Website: macys
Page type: cross-sells
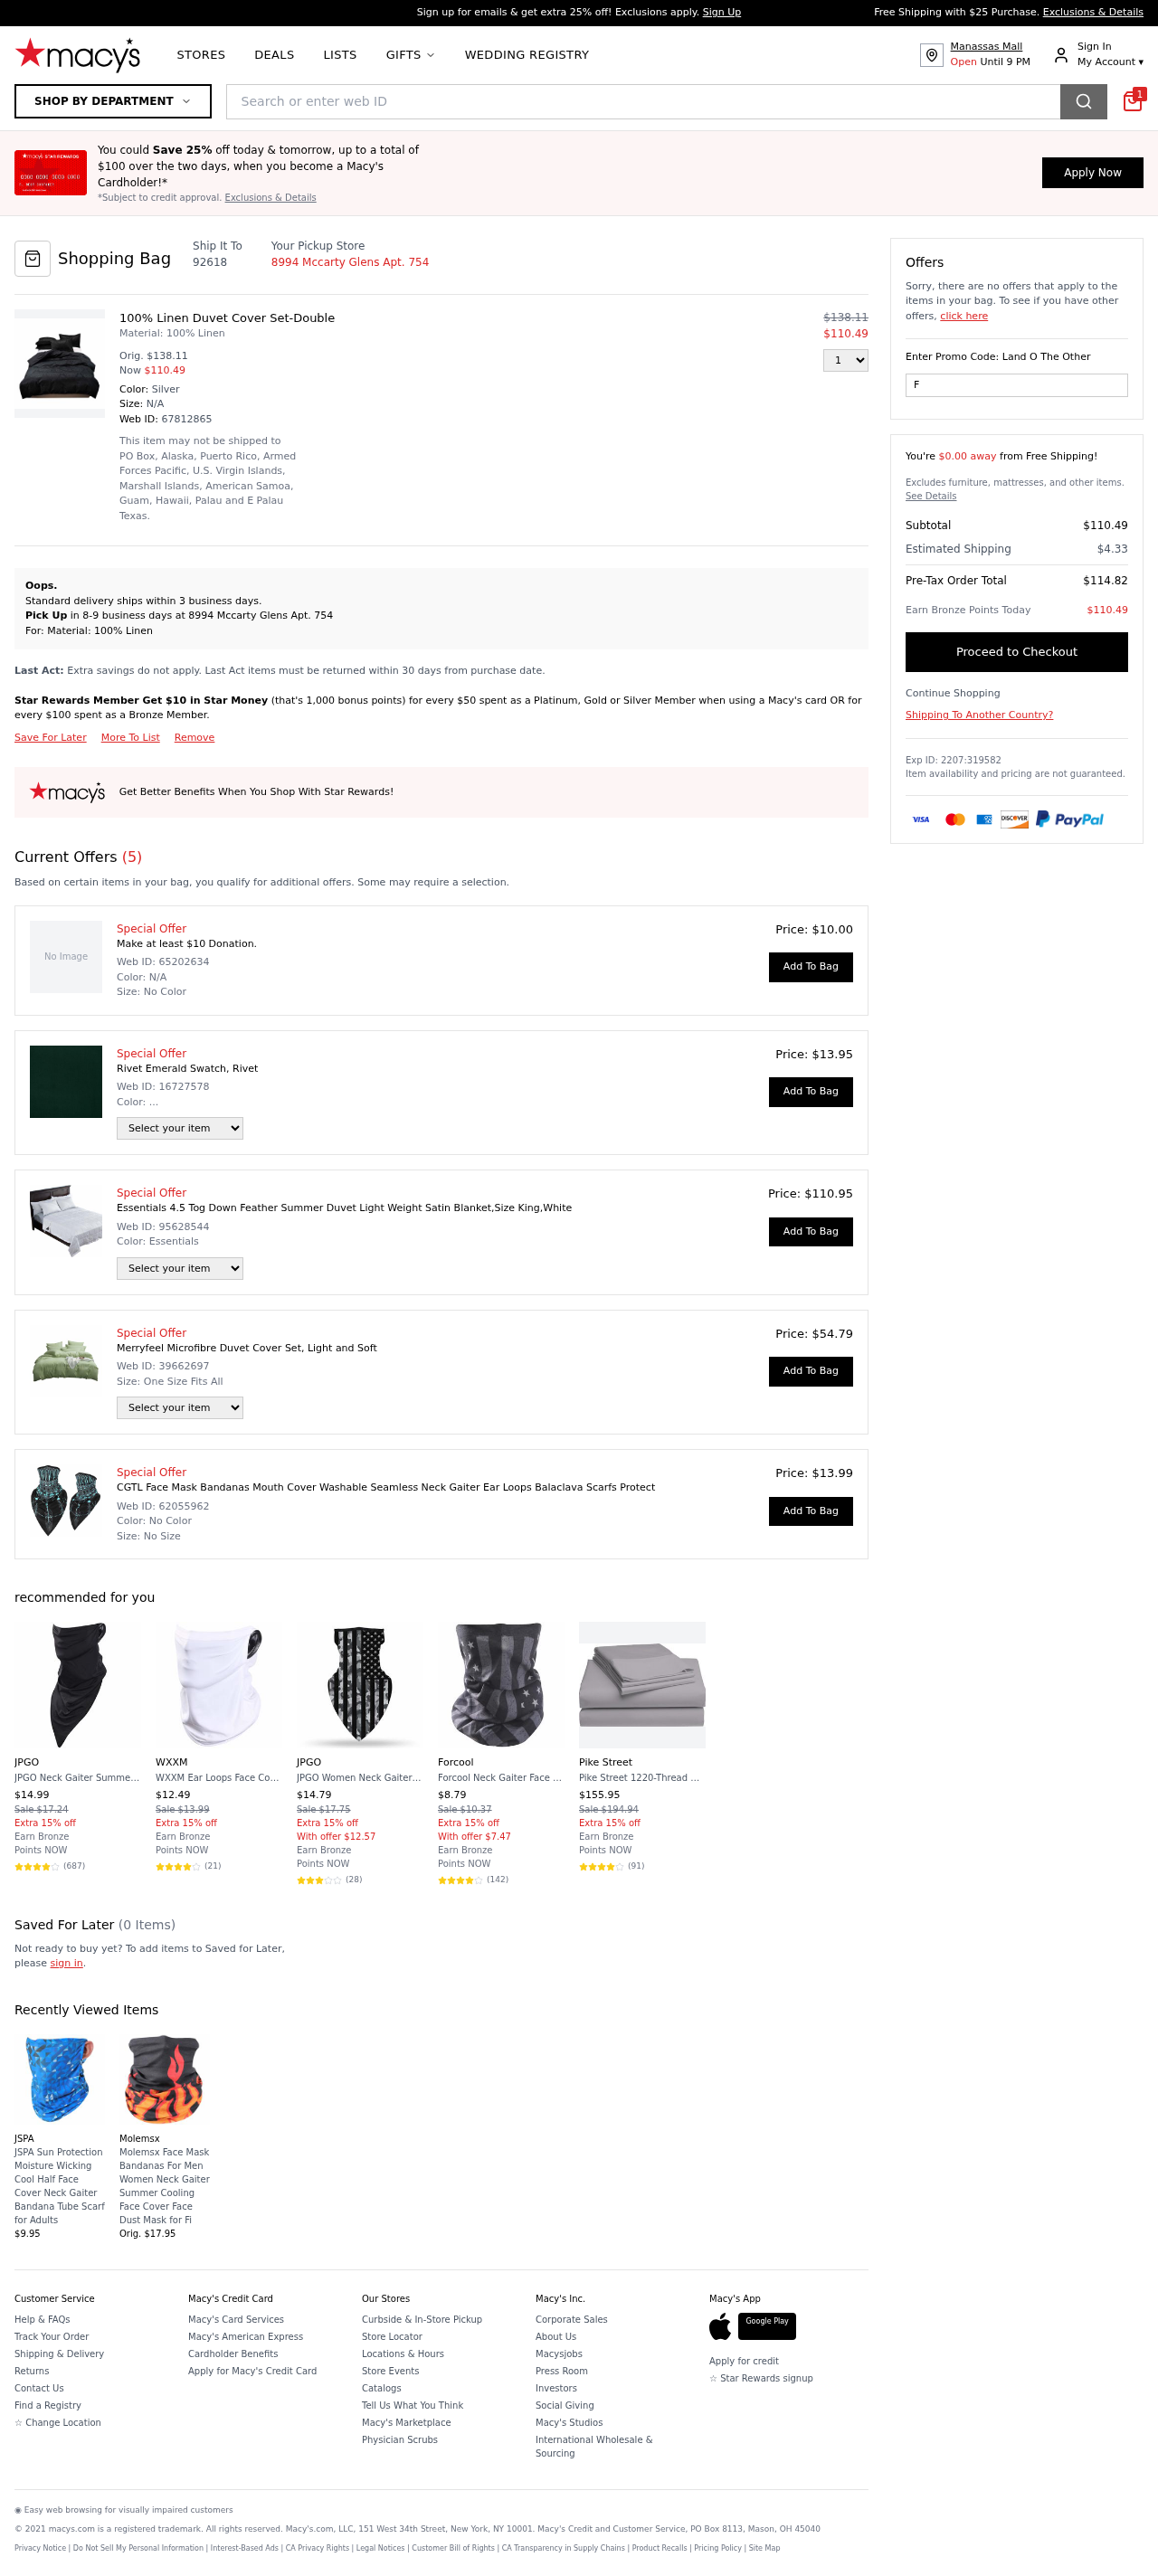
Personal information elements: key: PII_LOCATION1_STREET
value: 8994 Mccarty Glens Apt. 754
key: PII_POSTCODE
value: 92618
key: PII_PROMO_CODE
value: FALL91
Product elements: key: PRODUCT10_BRAND
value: Pike Street
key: PRODUCT10_NAME
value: Pike Street 1220-Thread Count Egyptian Cotton Single-Ply Sateen King Sheet Set, Grey
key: PRODUCT10_NUM_RATINGS
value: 91
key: PRODUCT10_PRICE
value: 155.95
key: PRODUCT10_RATING
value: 4.5
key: PRODUCT11_BRAND
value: JSPA
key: PRODUCT11_NAME
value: JSPA Sun Protection Moisture Wicking Cool Half Face Cover Neck Gaiter Bandana Tube Scarf for Adults
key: PRODUCT11_PRICE
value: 9.95
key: PRODUCT12_BRAND
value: Molemsx
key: PRODUCT12_NAME
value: Molemsx Face Mask Bandanas For Men Women Neck Gaiter Summer Cooling Face Cover Face Dust Mask for Fi
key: PRODUCT12_PRICE
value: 17.95
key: PRODUCT1_DESC
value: Material: 100% Linen
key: PRODUCT1_NAME
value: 100% Linen Duvet Cover Set-Double
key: PRODUCT1_PRICE
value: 110.49
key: PRODUCT1_QUANTITY
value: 1
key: PRODUCT2_NAME
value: Rivet Emerald Swatch, Rivet
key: PRODUCT2_PRICE
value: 13.95
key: PRODUCT3_NAME
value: Essentials 4.5 Tog Down Feather Summer Duvet Light Weight Satin Blanket,Size King,White
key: PRODUCT3_PRICE
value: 110.95
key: PRODUCT4_NAME
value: Merryfeel Microfibre Duvet Cover Set, Light and Soft
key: PRODUCT4_PRICE
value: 54.79
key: PRODUCT5_NAME
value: CGTL Face Mask Bandanas Mouth Cover Washable Seamless Neck Gaiter Ear Loops Balaclava Scarfs Protect
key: PRODUCT5_PRICE
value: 13.99
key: PRODUCT6_BRAND
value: JPGO
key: PRODUCT6_NAME
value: JPGO Neck Gaiter Summer for Men Women Face Cover Seamless Bandana Ear Loops Cycling Scarf Balaclava
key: PRODUCT6_NUM_RATINGS
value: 687
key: PRODUCT6_PRICE
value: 14.99
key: PRODUCT6_RATING
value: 4.1
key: PRODUCT7_BRAND
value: WXXM
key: PRODUCT7_NAME
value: WXXM Ear Loops Face Cover Breathable Face Scarf Sun UV Protection Neck Gaiter 1 Piece White
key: PRODUCT7_NUM_RATINGS
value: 21
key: PRODUCT7_PRICE
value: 12.49
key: PRODUCT7_RATING
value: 4.6
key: PRODUCT8_BRAND
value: JPGO
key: PRODUCT8_NAME
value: JPGO Women Neck Gaiter Ear Loops Cooling Face Cover Scarf Dust Wind Proof Badana Black Flag 1 Pack
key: PRODUCT8_NUM_RATINGS
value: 28
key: PRODUCT8_PRICE
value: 14.79
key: PRODUCT8_RATING
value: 3.8
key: PRODUCT9_BRAND
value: Forcool
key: PRODUCT9_NAME
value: Forcool Neck Gaiter Face Cover Bandana Headband Balaclava for Outdoor Cycling Fishing Hunting, 1 Pie
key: PRODUCT9_NUM_RATINGS
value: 142
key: PRODUCT9_PRICE
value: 8.79
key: PRODUCT9_RATING
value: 4.1
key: PRODUCT1_ORIGINAL_PRICE
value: $138.11
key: PRODUCT6_ORIGINAL_PRICE
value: Sale $17.24
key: PRODUCT7_ORIGINAL_PRICE
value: Sale $13.99
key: PRODUCT8_ORIGINAL_PRICE
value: Sale $17.75
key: PRODUCT9_ORIGINAL_PRICE
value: Sale $10.37
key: PRODUCT10_ORIGINAL_PRICE
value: Sale $194.94
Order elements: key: ORDER_ID
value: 67812865
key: ORDER_NUM_OFFERS
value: (5)
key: ORDER_FREE_SHIPPING_THRESHOLD
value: $0.00 away
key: ORDER_SUBTOTAL
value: $110.49
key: ORDER_SHIPPING_COST
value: $4.33
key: ORDER_TOTAL
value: $114.82
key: ORDER_POINTS_EARNED
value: $110.49
Search elements: key: HEADER_SEARCH
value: Search or enter web ID
Other elements: key: SAVED_NUM_ITEMS
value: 0